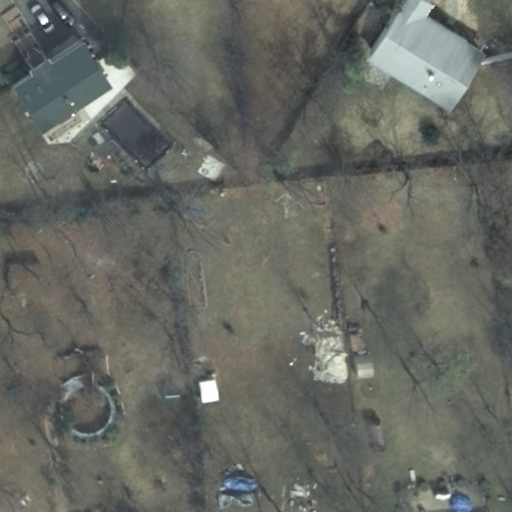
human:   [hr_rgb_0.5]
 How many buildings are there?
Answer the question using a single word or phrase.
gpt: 2

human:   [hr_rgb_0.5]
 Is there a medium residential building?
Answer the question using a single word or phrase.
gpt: yes

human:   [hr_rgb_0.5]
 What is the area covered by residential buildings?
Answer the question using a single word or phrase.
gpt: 497m2

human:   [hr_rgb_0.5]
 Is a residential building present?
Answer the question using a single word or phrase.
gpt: yes

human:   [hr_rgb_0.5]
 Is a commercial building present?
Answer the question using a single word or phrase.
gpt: no

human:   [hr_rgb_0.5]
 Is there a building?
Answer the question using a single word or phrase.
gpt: yes

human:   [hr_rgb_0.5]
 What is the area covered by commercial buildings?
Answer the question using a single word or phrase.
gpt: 0m2

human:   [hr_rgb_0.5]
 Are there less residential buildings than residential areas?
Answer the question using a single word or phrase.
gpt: no

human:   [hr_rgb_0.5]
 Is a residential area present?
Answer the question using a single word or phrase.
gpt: yes

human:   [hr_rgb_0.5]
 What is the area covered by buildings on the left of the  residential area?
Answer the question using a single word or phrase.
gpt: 0m2

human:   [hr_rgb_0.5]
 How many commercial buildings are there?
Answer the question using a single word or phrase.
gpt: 0

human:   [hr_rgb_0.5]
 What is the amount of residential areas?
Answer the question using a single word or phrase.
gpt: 1

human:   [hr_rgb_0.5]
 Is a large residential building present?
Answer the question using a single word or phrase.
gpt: no

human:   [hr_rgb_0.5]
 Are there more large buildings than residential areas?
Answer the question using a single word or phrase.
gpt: no

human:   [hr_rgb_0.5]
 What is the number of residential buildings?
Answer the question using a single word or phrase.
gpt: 2

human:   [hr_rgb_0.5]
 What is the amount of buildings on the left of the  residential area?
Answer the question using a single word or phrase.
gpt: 0

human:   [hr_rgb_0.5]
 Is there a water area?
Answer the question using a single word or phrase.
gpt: no

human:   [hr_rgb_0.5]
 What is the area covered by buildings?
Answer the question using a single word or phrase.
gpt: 497m2

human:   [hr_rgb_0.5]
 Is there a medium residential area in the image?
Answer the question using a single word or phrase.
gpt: no

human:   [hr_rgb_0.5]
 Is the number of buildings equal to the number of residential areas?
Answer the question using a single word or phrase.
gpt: no

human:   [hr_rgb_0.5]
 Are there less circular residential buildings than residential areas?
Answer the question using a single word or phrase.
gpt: yes

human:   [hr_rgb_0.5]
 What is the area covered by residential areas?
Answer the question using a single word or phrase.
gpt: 10611m2

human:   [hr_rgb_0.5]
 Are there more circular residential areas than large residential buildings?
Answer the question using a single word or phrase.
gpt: no

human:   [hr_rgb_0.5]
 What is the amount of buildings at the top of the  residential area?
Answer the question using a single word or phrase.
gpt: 2

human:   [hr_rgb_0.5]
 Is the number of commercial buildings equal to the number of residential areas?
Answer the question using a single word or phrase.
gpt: no

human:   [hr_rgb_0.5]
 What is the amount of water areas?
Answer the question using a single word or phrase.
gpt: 0

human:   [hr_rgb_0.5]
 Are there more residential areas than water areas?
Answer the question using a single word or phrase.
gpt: yes

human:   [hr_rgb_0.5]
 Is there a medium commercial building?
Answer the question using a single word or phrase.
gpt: no

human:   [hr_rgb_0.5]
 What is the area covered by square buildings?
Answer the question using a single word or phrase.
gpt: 0m2

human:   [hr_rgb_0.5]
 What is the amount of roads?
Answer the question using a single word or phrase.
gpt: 0

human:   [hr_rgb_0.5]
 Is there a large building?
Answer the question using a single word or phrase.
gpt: no

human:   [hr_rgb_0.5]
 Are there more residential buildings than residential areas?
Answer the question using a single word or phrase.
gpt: yes

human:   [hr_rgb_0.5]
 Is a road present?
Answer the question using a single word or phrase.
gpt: no

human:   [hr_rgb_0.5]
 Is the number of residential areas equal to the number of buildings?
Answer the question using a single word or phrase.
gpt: no

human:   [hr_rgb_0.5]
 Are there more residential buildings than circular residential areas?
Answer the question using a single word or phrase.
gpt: yes

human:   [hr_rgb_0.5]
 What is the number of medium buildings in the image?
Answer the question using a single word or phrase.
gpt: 2

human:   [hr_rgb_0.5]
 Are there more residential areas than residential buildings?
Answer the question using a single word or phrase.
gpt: no

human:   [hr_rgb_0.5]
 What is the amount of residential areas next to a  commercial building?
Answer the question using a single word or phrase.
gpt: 0

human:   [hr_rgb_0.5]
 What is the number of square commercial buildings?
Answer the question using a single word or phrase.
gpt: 0

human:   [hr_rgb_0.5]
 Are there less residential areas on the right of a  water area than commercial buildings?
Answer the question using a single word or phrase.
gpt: no

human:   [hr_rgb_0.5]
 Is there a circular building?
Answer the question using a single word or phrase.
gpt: no

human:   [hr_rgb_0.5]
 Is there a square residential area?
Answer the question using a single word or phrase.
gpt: no

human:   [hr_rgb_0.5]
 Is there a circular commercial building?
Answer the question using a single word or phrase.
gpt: no

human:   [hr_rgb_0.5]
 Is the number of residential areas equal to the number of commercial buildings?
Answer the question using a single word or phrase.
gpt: no

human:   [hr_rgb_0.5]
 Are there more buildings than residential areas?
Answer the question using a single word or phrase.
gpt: yes

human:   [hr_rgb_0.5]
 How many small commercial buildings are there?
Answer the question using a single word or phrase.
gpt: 0

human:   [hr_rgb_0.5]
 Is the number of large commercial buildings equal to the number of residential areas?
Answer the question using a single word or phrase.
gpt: no

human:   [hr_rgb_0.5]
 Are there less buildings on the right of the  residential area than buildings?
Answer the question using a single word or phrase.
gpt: no

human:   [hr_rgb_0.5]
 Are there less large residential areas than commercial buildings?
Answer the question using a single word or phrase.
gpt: no

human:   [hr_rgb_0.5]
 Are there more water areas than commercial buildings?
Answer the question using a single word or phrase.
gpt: no

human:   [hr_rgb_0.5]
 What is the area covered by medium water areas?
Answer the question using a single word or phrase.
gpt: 0m2

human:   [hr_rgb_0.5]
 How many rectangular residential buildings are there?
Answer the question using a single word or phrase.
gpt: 0

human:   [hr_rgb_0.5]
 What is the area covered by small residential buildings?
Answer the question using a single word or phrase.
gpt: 0m2

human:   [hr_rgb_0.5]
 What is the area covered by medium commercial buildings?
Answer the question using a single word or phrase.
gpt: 0m2

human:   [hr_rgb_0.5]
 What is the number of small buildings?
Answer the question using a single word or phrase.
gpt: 0

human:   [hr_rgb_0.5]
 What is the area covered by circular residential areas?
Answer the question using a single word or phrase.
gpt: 0m2

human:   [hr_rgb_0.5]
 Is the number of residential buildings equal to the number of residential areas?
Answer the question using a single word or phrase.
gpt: no

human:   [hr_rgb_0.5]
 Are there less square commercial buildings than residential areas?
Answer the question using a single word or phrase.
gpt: yes

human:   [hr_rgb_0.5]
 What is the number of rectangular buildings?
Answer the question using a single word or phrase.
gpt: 0

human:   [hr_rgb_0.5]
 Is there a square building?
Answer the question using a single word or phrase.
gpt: no

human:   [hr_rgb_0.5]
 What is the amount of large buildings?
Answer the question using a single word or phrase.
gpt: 0

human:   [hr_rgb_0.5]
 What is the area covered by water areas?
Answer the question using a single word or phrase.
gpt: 0m2

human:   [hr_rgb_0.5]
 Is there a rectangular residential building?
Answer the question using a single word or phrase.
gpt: no

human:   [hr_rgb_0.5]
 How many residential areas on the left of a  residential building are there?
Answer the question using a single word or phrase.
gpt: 1